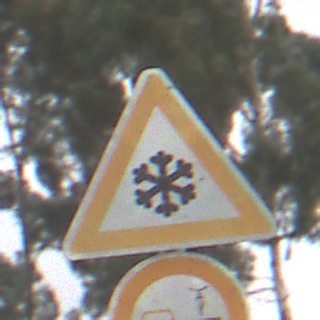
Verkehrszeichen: SchneeOderEisglaette
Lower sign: VerbotUeberholenEinspurigeFahrzeuge
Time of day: MorningAfternoon
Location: Outdoor (Nature)
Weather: Overcast
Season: NotSpecified
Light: Natural